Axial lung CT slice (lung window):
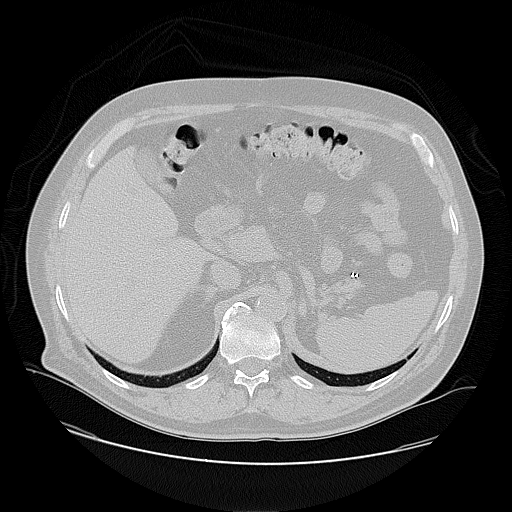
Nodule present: no